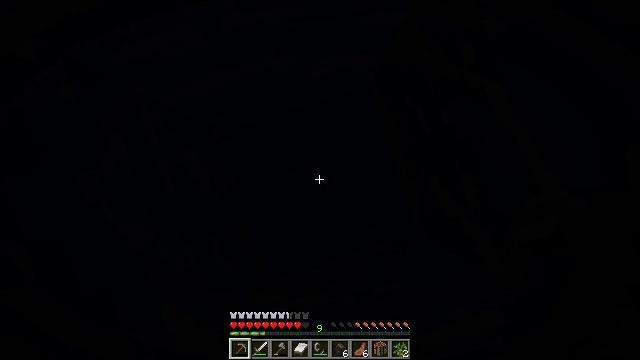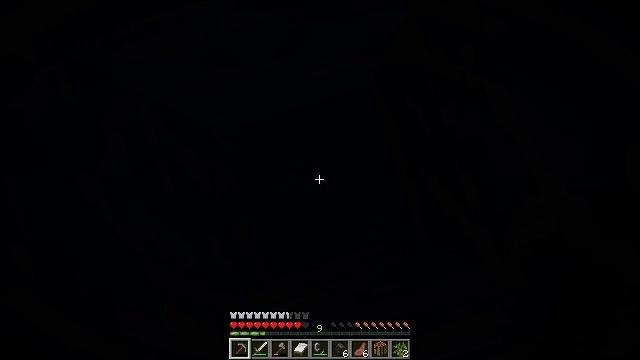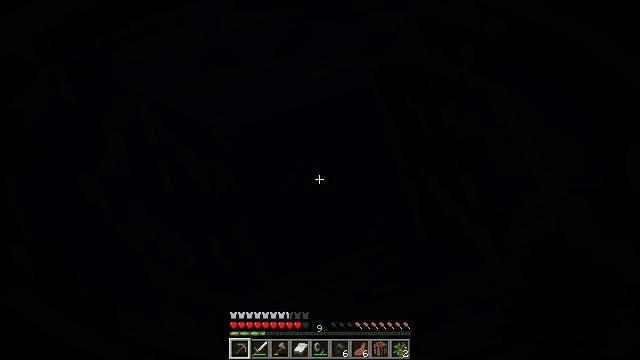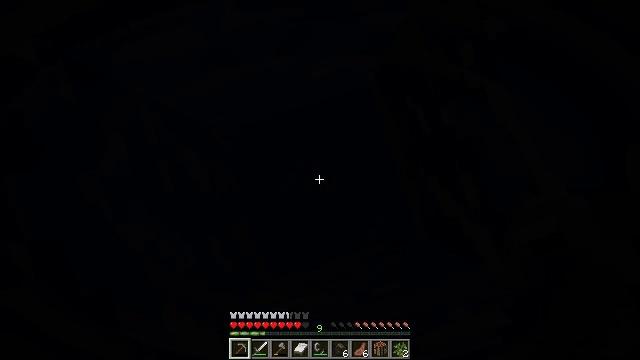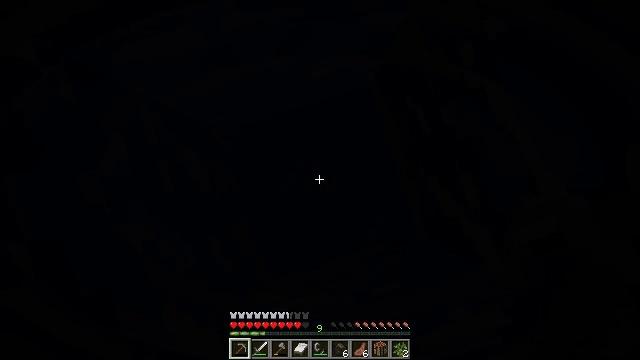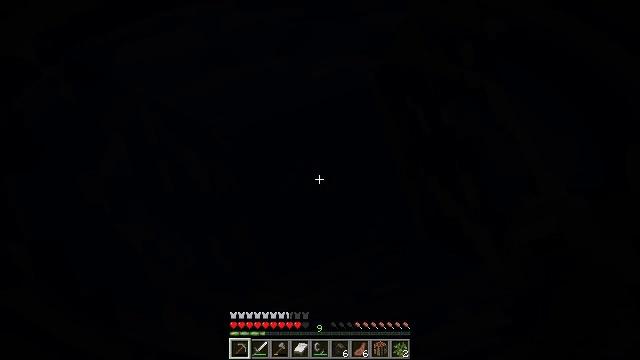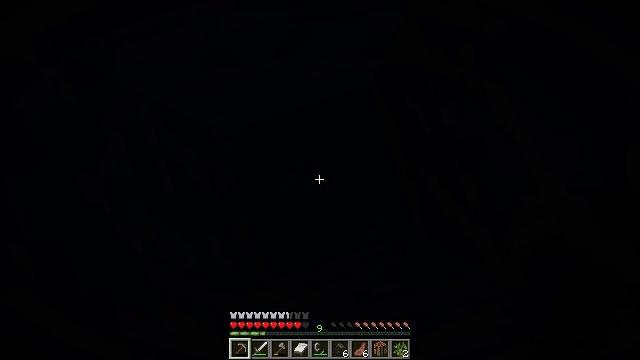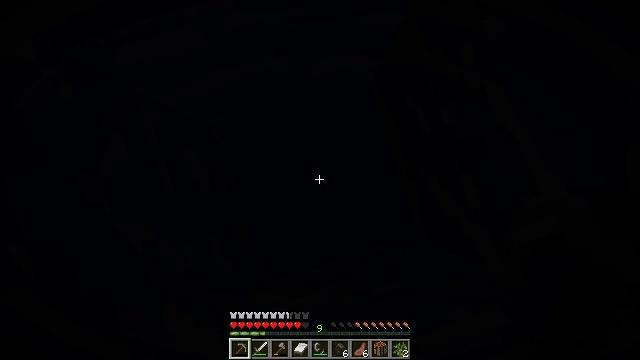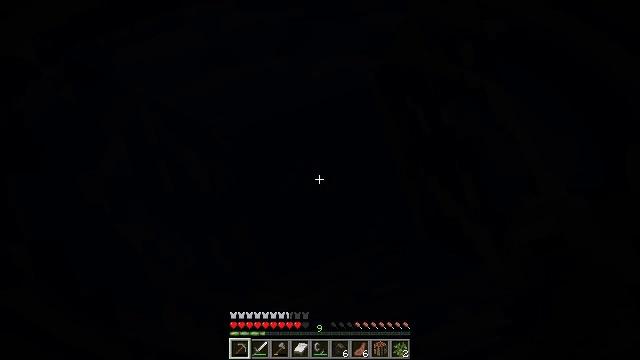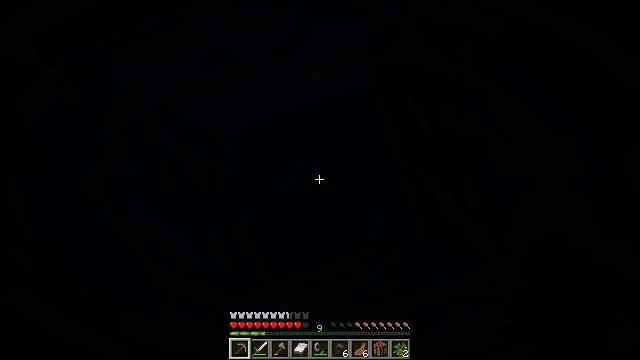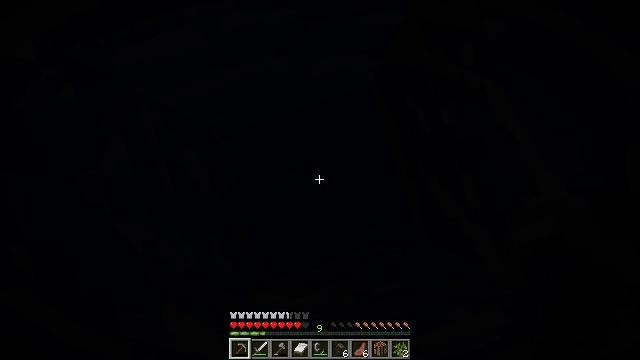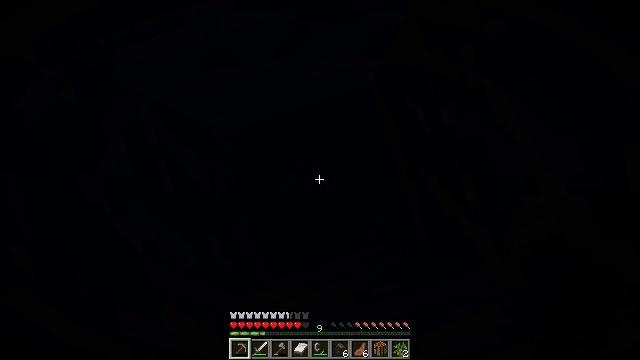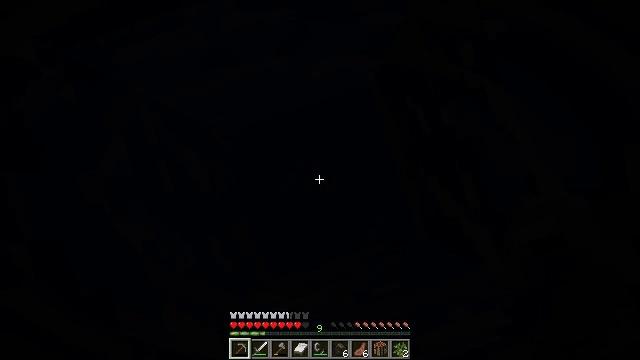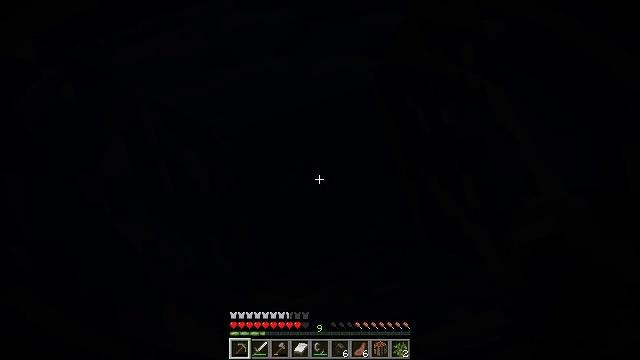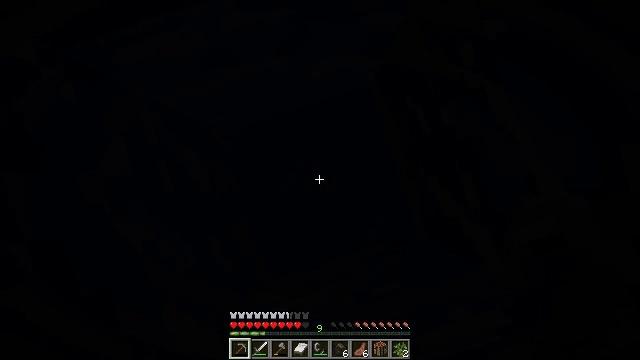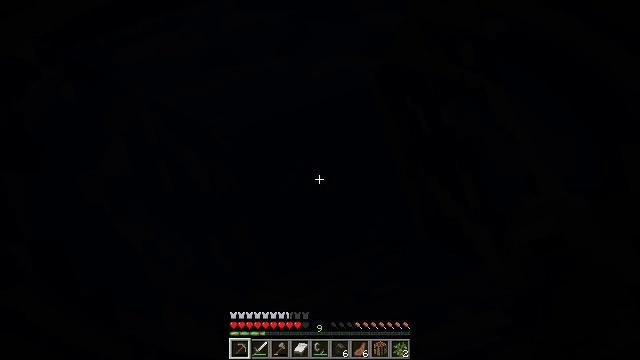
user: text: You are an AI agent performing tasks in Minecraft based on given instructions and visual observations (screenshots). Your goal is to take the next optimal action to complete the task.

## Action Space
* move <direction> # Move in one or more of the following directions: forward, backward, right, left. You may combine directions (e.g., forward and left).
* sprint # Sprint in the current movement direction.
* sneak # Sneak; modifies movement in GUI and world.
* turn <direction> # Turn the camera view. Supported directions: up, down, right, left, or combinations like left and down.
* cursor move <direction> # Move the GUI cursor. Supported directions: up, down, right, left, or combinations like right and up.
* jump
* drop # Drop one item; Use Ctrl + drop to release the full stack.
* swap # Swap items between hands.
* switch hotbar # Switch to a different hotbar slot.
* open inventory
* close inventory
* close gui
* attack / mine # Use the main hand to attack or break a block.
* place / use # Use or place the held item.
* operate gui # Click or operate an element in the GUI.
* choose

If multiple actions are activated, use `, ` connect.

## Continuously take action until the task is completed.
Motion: motion action
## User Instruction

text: Break packed ice to add to inventory.
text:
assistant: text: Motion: no_op
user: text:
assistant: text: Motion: no_op
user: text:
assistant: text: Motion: no_op
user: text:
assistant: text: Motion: no_op
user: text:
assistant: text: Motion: no_op
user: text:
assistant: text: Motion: no_op
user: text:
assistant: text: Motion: no_op
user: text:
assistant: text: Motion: no_op
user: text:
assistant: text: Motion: no_op
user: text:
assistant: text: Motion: no_op
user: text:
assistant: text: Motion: no_op
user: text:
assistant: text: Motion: no_op
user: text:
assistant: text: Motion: no_op
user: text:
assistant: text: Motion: no_op
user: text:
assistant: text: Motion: no_op
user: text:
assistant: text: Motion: no_op
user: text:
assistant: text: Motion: no_op
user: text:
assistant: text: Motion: attack / mine
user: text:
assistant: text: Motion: attack / mine
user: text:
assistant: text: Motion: attack / mine
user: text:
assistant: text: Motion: attack / mine
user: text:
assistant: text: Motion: attack / mine
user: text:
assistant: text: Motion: attack / mine
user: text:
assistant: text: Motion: attack / mine
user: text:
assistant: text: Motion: attack / mine
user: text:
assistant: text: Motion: attack / mine
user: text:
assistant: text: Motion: attack / mine
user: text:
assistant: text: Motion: attack / mine
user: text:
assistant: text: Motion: attack / mine
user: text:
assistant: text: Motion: attack / mine